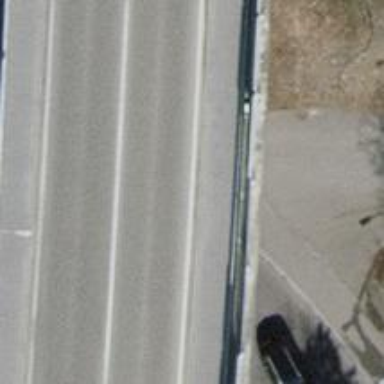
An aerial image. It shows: Set of steps on the road.